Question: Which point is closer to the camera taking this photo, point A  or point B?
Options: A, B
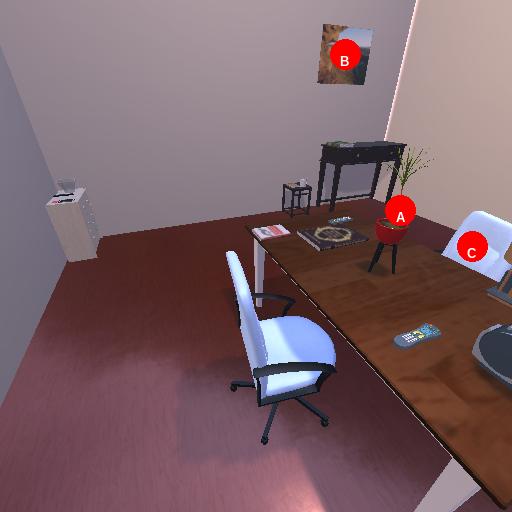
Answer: A